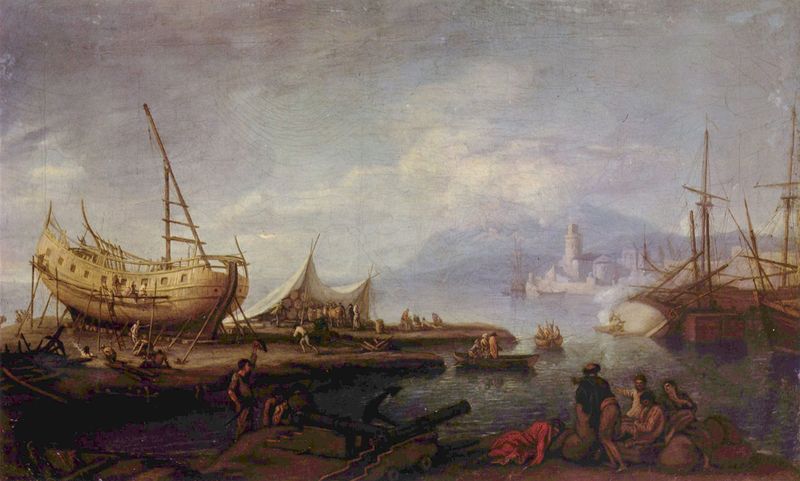
Titel: Küstenlandschaft
Künstler: Jacob Philipp Hackert
Standort: Hamburg
Institution: Kunsthalle
Schlagwörter: angriff, berg, blau, felsen, gemälde, gewitter, himmel, kampf, mann, meer, schatten, wasser, weiß, wolken, baumstämme, bäume, fluss, frauen, landschaft, menschen, ocker, see, sitzen, stadt, ufer, braun, dirnen, frau, grau, hintergrund, holz, licht, männer, nacht, schwarz, stützen, gebäude, rot, schloss, tuch, wolke, beige, leute, malerei, öl, erde, horizont, häuser, weite, gewässer, kirche, rauch, insel, land, figur, gewand, england, arbeit, boot, boote, handel, kahn, pferd, ruder, sack, turm, gischt, küste, schiff, schiffe, segel, segelboot, segelschiffe, strand, welle, wellen, liegen, schlafen, kisten, vedute, fischer, mast, schiffer, segelschiff, arbeiten, säcke, berge, farben, gebirge, kette, dunst, violett, arbeiter, figuren, hafen, ladung, werft, masten, ölgemälde, abfahrt, constable, dampf, krieg, landung, leiter, planken, schiffbruch, schlacht, seenot, seestück, steg, sturm, wetter, soldaten, ruderboot, ölfarbe, bucht, segelboote, takelage, ozean, kanone, burg, türme, leuchtturm, festung, baun, säbel, waffen, überfall, fass, seefahrt, rau, mauern, leid, geschütz, kanonen, fässer, matrosen, anker, ankunft, maste, sebel, gestrandet, kentern, zelt, bauen, silhuette, mittelmeer, rumpf, lager, ware, rückkehr, schuss, anlegeplatz, hafenstadt, leuchturm, beiboot, besatzung, hafenanlage, dock, einmaster, merr, landen, schiffsrumpf, wehrturm, seeleute, liegeplatz, figu, menschn, waren, arche, arche noah, noah, schiffbau, schiffsbau, plane, verletzter, gekentert, reparatur, barkasse, belagerung, befehl, einfall, schff, kogge, lafette, dsfd, dsfg, kankonen, stadmauer, trockendock, werf, zwlt, mas, k, stapellauf, kanonen rot, wasser meer, waren fässer, verunglückt, nboot